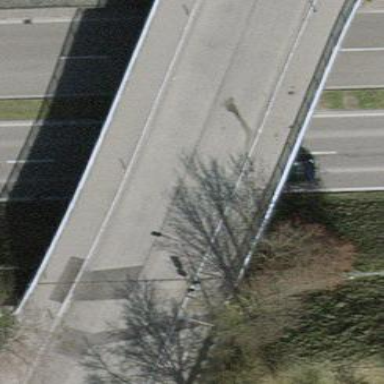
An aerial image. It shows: Man-made bridge.